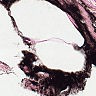
Metastatic tissue present: no